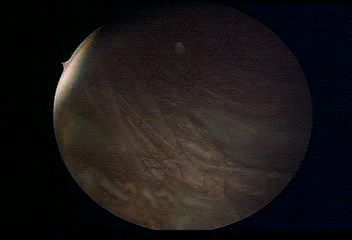
Modality: WLC
Class: Normal mucosa
Bladder cancer association: No